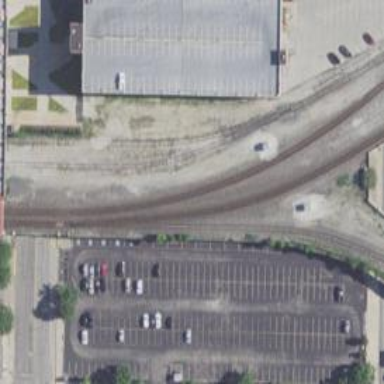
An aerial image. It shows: Railway siding with rails.